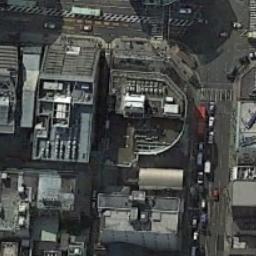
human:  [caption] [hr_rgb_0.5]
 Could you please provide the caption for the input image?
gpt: There are buildings in the picture .

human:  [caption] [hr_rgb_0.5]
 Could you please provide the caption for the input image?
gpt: The commercial area is near the road with many cars .

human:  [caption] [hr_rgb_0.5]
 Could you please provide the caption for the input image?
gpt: In a business district there are many tall buildings of different shapes and several roads with many cars .

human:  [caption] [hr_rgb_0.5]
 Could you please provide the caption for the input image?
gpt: A commercial area with some connected buildings is surrounded by some roads .

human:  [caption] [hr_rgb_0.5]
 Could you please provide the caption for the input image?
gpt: There are some buildings by the roadside on a commercial area .